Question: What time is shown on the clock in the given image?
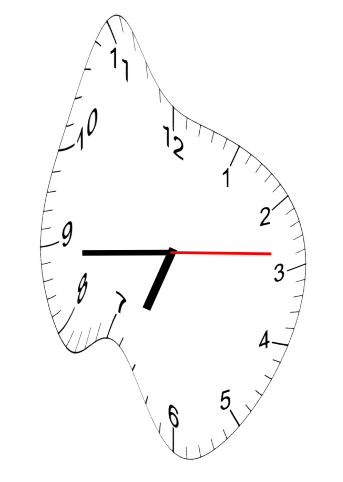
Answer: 06:44:14